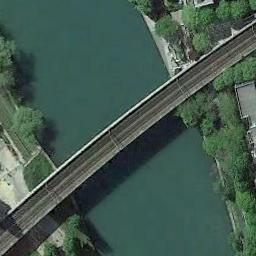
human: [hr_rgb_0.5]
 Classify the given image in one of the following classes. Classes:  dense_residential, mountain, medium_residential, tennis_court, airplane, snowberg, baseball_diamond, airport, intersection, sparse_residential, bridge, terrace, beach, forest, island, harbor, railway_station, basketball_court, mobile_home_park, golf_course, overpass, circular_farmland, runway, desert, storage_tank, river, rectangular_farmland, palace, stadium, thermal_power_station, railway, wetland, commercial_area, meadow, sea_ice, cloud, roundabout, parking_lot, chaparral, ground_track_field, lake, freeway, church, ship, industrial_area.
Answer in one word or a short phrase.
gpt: bridge